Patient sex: F
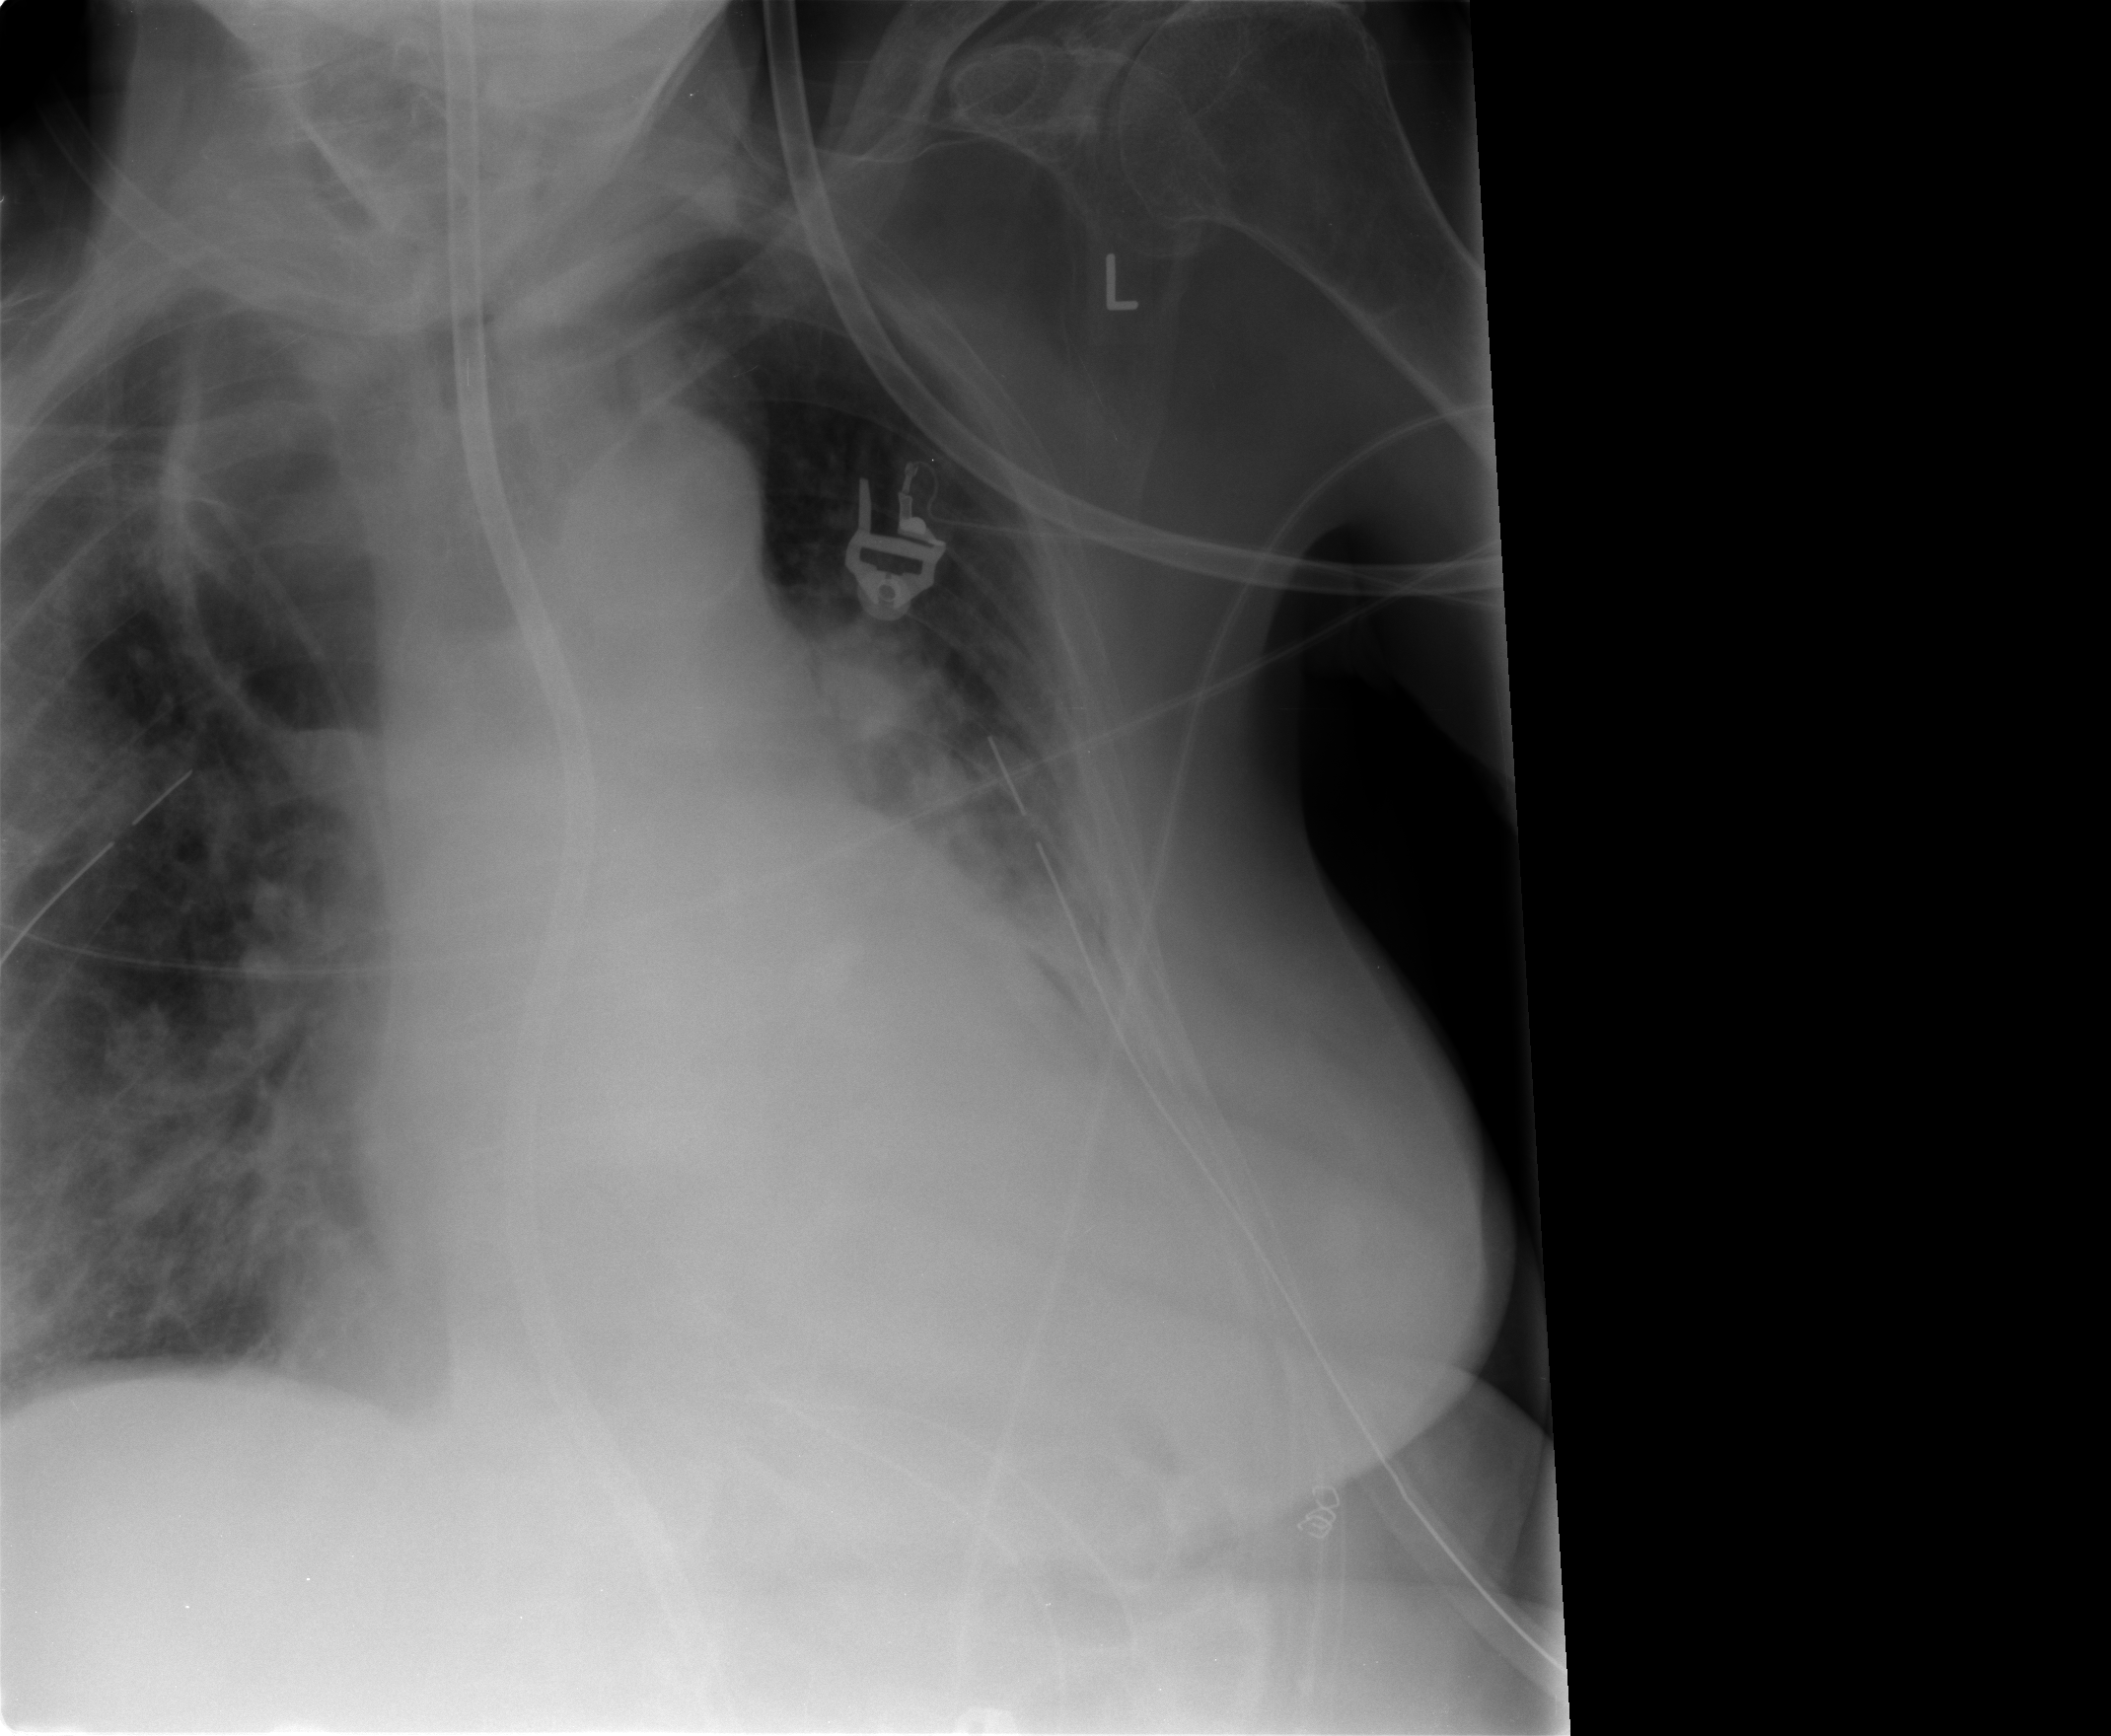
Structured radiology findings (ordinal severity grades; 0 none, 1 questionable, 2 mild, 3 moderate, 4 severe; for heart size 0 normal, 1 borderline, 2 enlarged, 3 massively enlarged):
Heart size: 2
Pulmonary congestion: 2
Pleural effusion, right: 0
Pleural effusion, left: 2
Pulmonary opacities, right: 2
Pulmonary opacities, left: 2
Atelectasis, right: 2
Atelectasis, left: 2